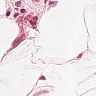
Metastatic tissue present: no